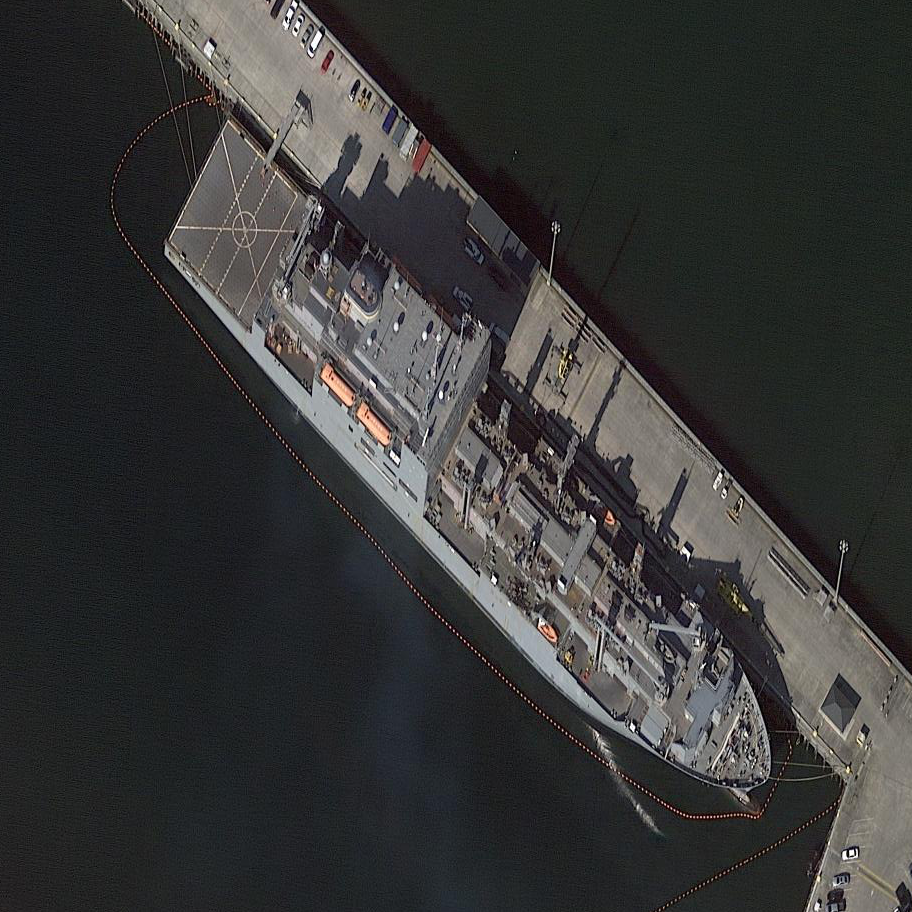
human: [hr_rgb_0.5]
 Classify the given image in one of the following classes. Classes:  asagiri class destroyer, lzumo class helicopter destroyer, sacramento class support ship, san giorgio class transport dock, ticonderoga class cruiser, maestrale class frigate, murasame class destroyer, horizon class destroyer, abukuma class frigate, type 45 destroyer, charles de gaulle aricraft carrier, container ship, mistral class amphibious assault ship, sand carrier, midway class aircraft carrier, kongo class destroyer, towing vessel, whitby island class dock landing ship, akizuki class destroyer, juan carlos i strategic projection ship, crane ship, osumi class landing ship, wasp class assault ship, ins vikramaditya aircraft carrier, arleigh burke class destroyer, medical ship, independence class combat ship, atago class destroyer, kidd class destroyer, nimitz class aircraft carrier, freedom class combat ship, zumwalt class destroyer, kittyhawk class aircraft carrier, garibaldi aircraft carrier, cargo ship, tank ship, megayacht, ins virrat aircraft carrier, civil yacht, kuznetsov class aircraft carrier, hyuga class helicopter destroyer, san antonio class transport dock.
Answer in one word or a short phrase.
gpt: Crane ship